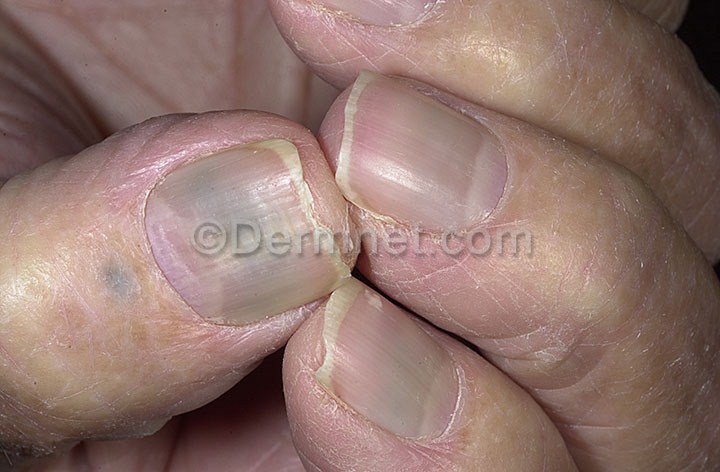
Disease: Nail Fungus and other Nail Disease